Question: So, I am stuck on this one. In the picture below you can see what should I do. However, I don't really understand how to make those crossed lines between the divs.

Here is the code I have done so far:
<URL>
I think I have to create a :before and an :after pseudo element for .menu-item--large.
'''
.menu-item--large {
flex-basis: 100%;
font-size: 36px;
background: none;
margin: 0 50%;
}
'''
But how do I do it right? Or are there any different ways to make it?
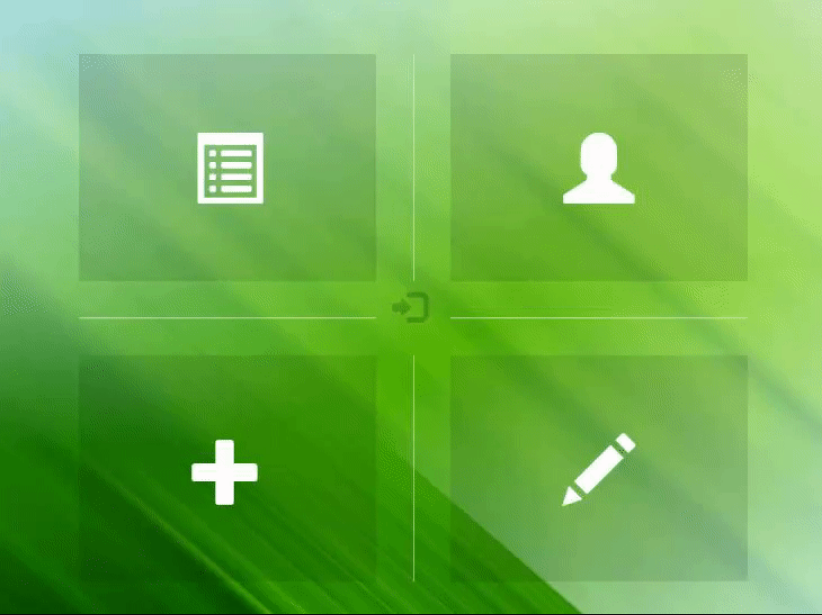
Answer: Here you go, I used pseudo elements as you wanted, and came up with this <URL>, check it out first and here is the code below.
'''
* {
margin: 0;
padding: 0;
box-sizing: border-box;
}
body {
margin: 0;
height: 100%;
background-image: url(https://i.pinimg.com/originals/a4/6c/6d/a46c6d2f5104ea715af56e5c60d57eac.jpg);
}
.menu-container{
display: flex;
justify-content: center;
flex-wrap: wrap;
margin: 0 25%;
}
.menu-item {
background-color: rgba(0,0,0,.2);
flex: 1 1 25%;
font-size: 250px;
text-align: center;
margin: 10px;
color: #fff;
}
.menu-item--large {
flex-basis: 100%;
font-size: 36px;
background: none;
margin: 0 50%;
}
.menu-item:hover > i {
opacity: .4;
color: #000;
}
@media only screen and (min-width: 720px) {
.menu-item.menu-item--with-v-divider {
position: relative;
margin-right: 50px;
}
.menu-item.menu-item--with-v-divider:after {
content: '';
display: inline-block;
position: absolute;
right: -30px;
height: 100%;
width: 1px;
background-color: #e5e5e5e5;
}
.menu-item.menu-item--with-h-dividers {
position: relative;
margin: 20px 0;
}
.menu-item.menu-item--with-h-dividers:after,
.menu-item.menu-item--with-h-dividers:before {
content: '';
position: absolute;
width: 325px;
height: 1px;
top: 20px;
background-color: #e5e5e5;
}
.menu-item.menu-item--with-h-dividers:after {
right: 15px;
}
.menu-item.menu-item--with-h-dividers:before {
left: 15px;
}
}
'''
'''
<!DOCTYPE html>
<html>
<head>
<title>menu 2</title>
<link rel="stylesheet" href="menu-2.css">
<link rel="stylesheet" href="https://use.fontawesome.com/releases/v5.2.0/css/all.css" integrity="sha384-hWVjflwFxL6sNzntih27bfxkr27PmbbK/iSvJ+a4+0owXq79v+lsFkW54bOGbiDQ" crossorigin="anonymous">
<meta name="viewport" content="width=device-width, initial-scale=1">
</head>
<body>
<div class="menu-container">
<div class="menu-item menu-item--with-v-divider">
<i class="far fa-list-alt"></i>
</div>
<div class="menu-item">
<i class="fas fa-user"></i>
</div>
<div class="menu-item menu-item--large menu-item--with-h-dividers">
<i class="fas fa-sign-in-alt"></i>
</div>
<div class="menu-item menu-item--with-v-divider">
<i class="fas fa-plus"></i>
</div>
<div class="menu-item">
<i class="fas fa-pencil-alt"></i>
</div>
</div>
</body>
</html>
'''